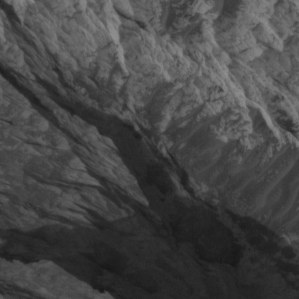
Label: non_frost